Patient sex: F
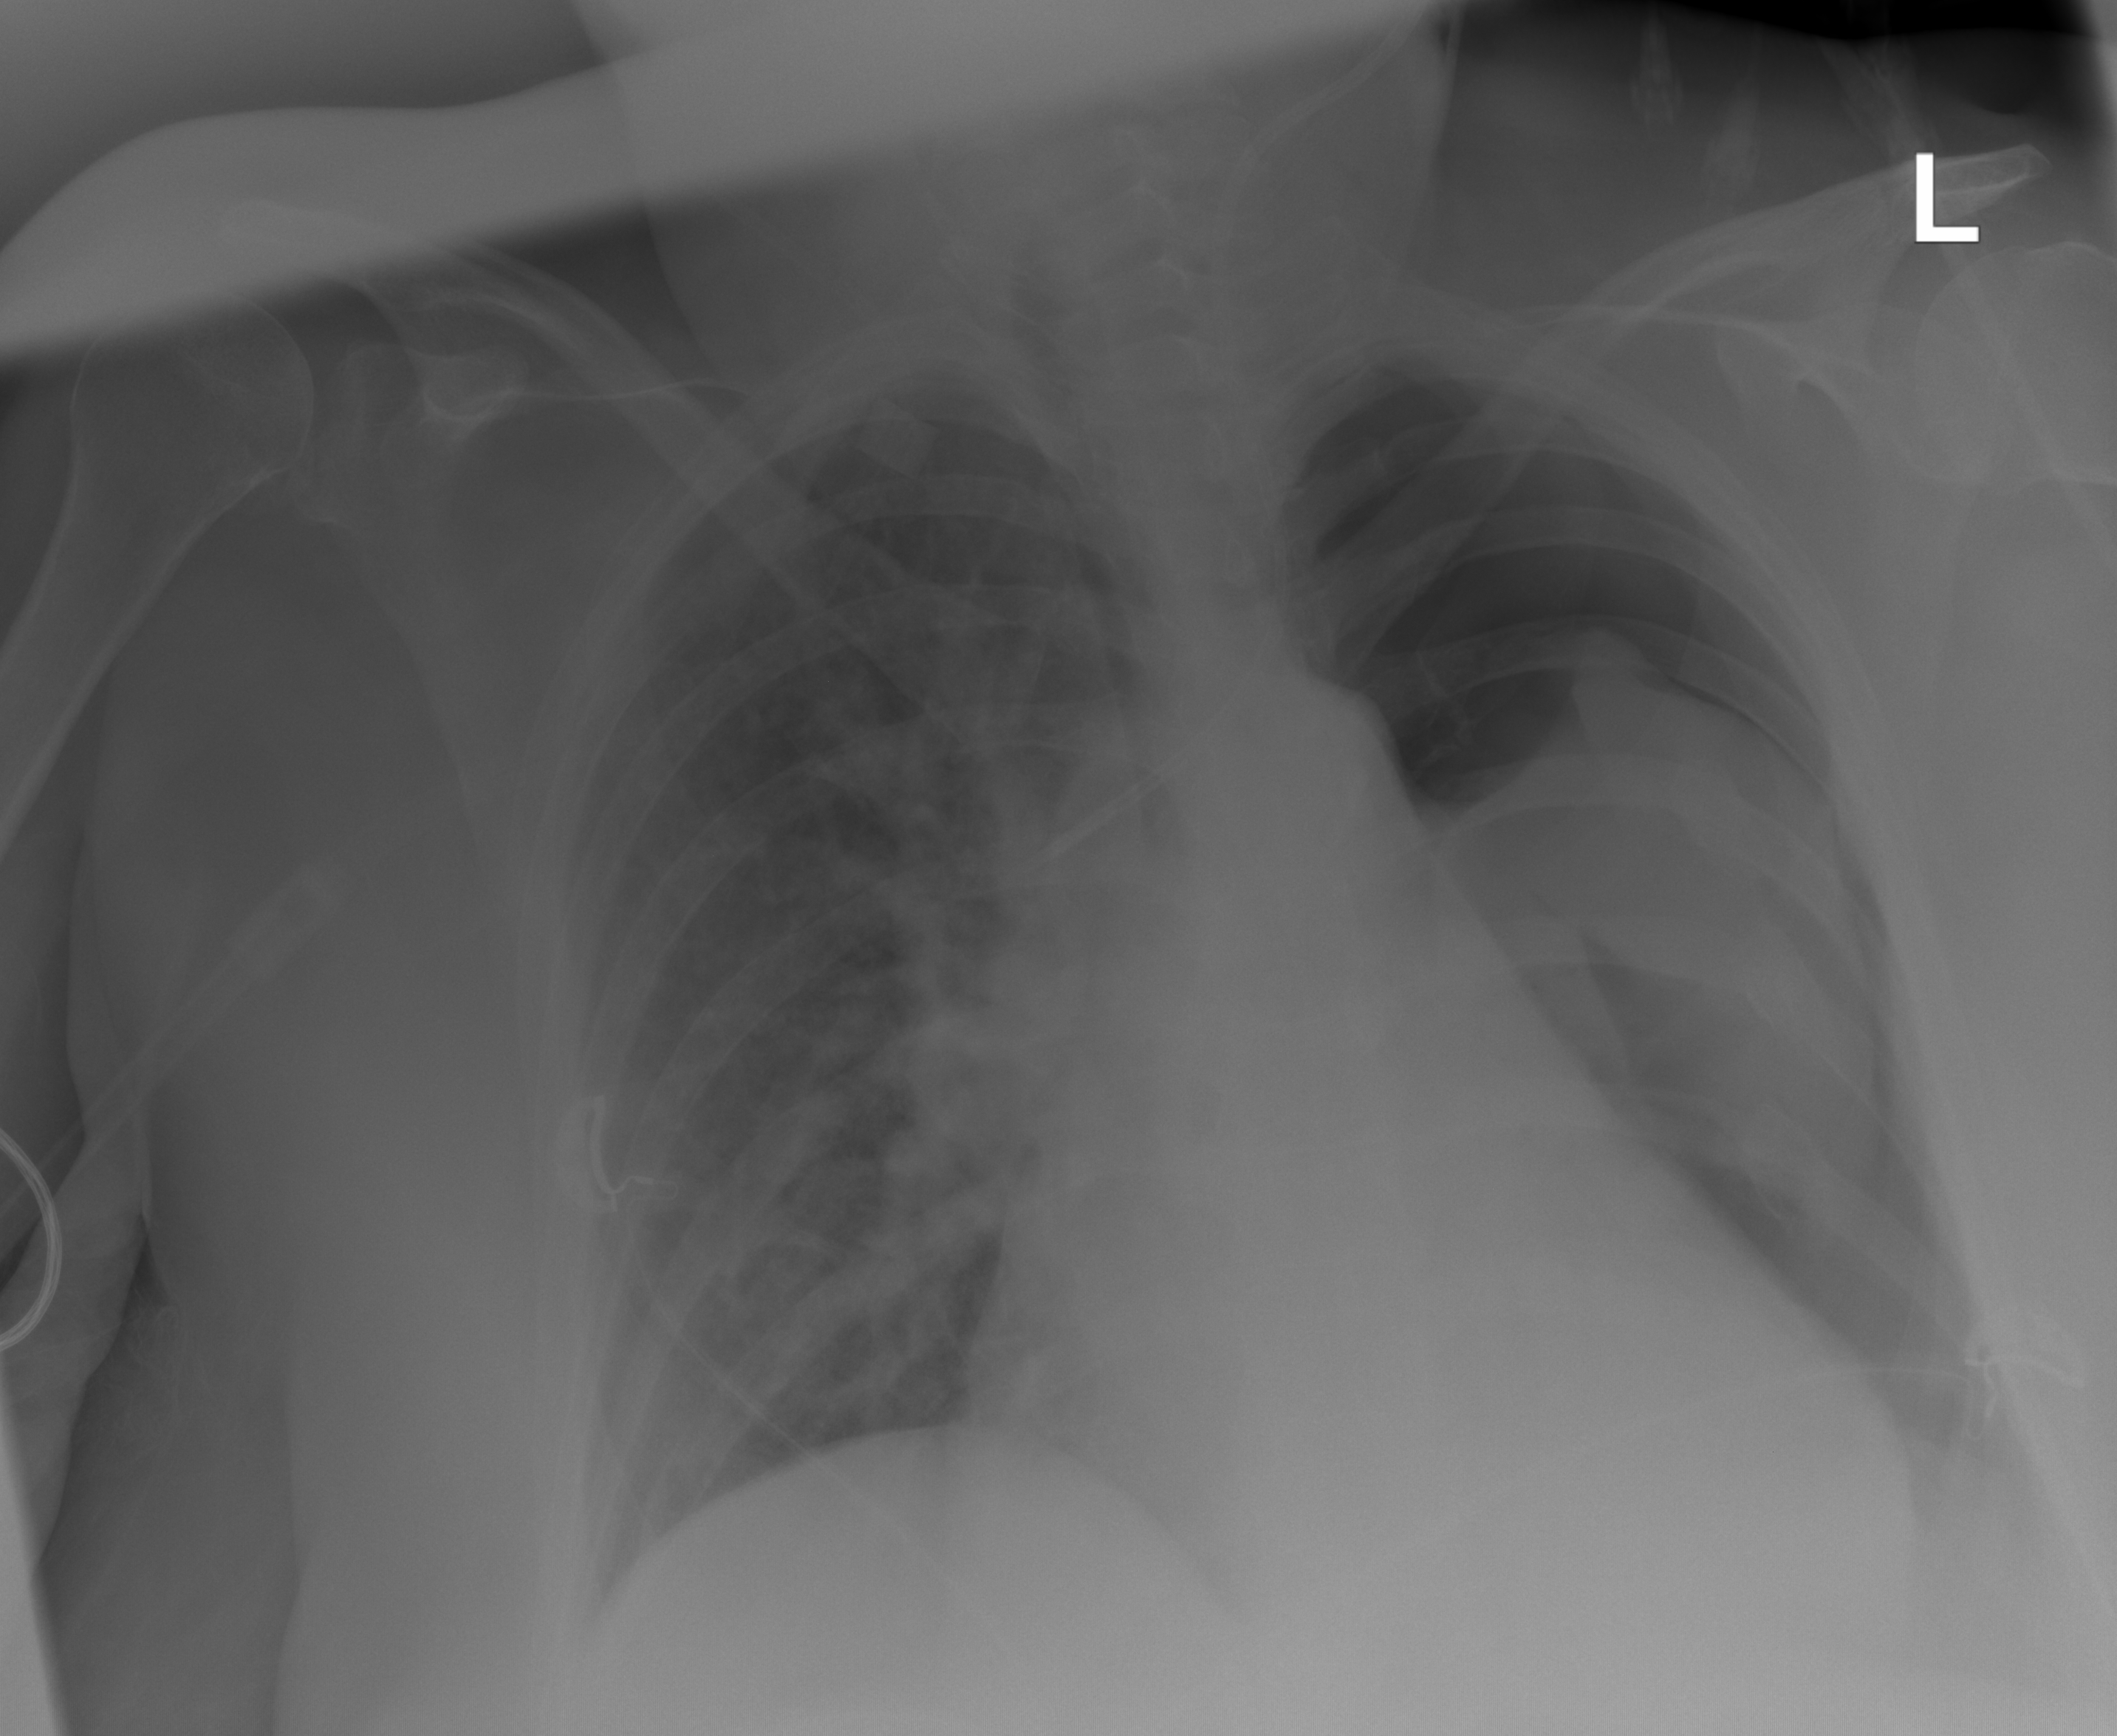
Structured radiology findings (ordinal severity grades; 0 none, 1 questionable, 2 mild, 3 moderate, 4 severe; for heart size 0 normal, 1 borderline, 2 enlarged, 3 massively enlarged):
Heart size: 2
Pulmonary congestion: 2
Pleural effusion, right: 0
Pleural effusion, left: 0
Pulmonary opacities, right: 2
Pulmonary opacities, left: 0
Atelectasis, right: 0
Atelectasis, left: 0